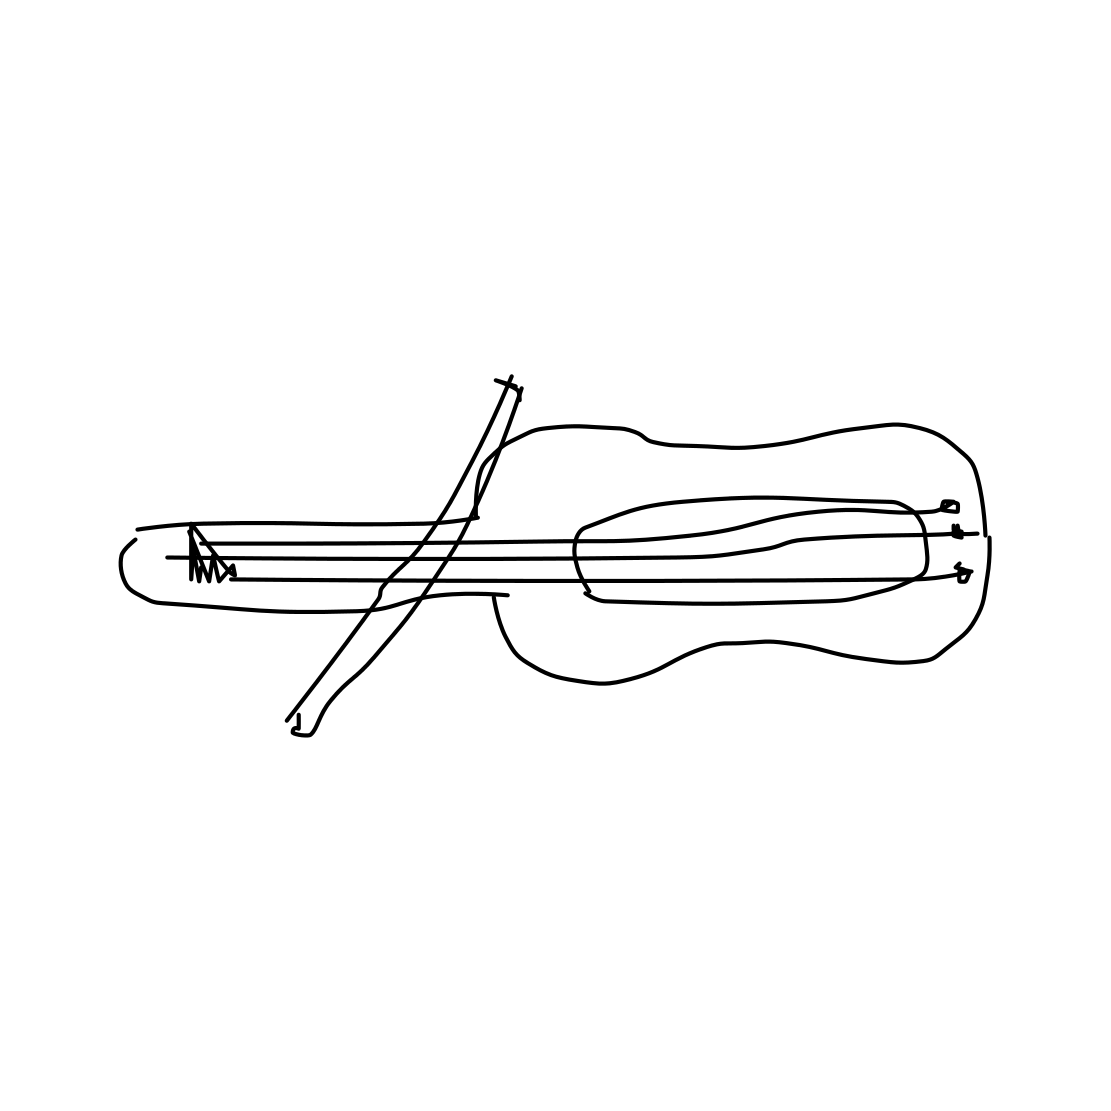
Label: violin